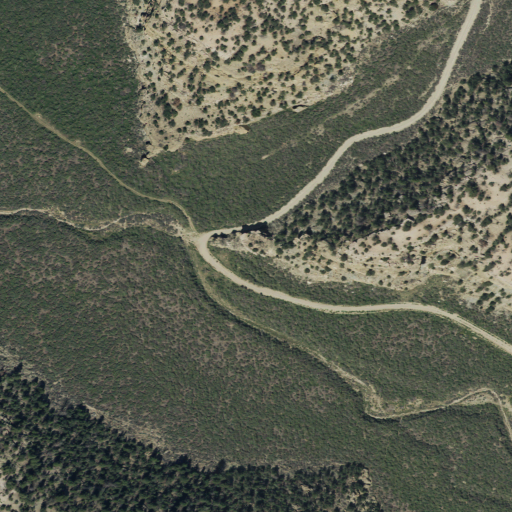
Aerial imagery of valley in Utah named Slick Rock Canyon containing shrub, evergreen forest, and woody wetlands